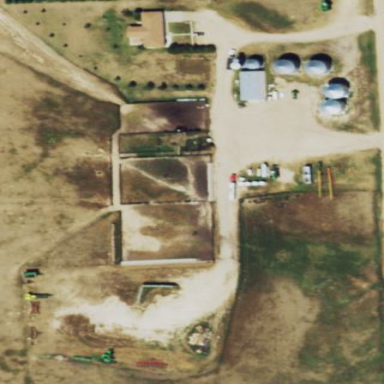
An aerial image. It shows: Farmyard area.